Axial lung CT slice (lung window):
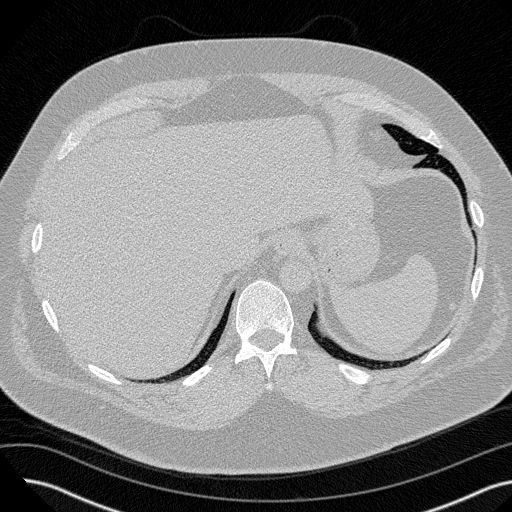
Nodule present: no